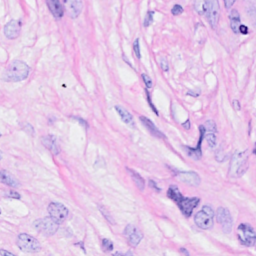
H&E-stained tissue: Breast